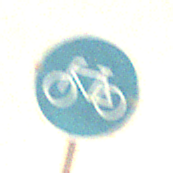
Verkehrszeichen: Radweg
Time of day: Night
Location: Outdoor (Nature)
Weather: Clear
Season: NotSpecified
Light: Natural